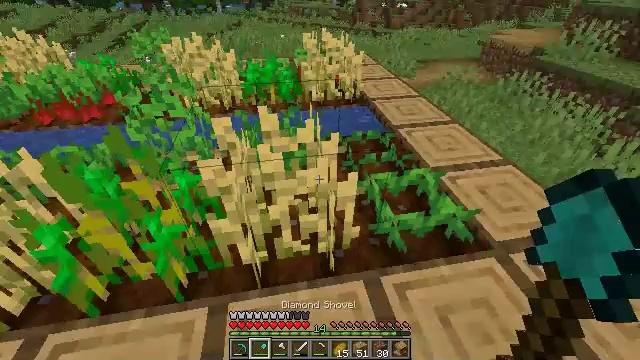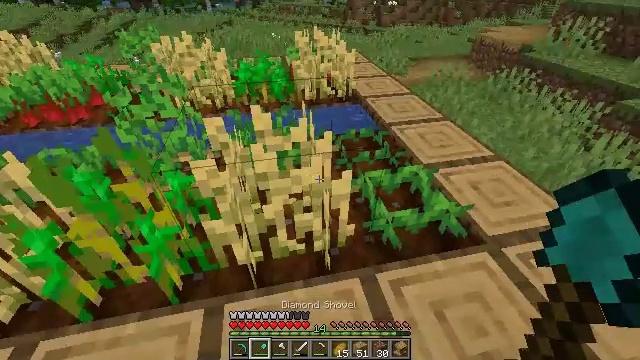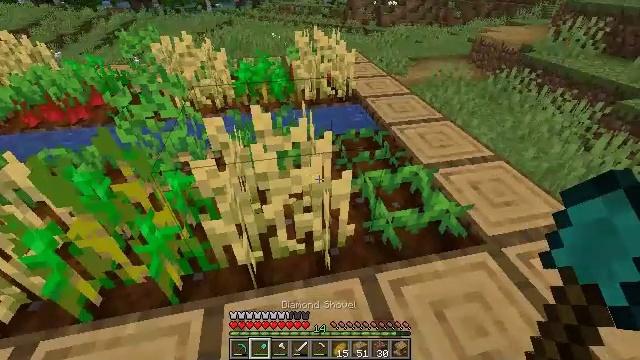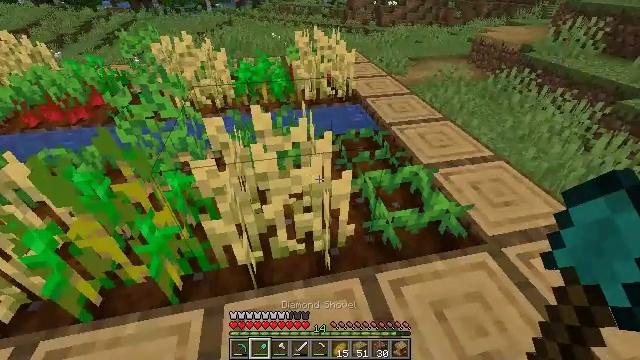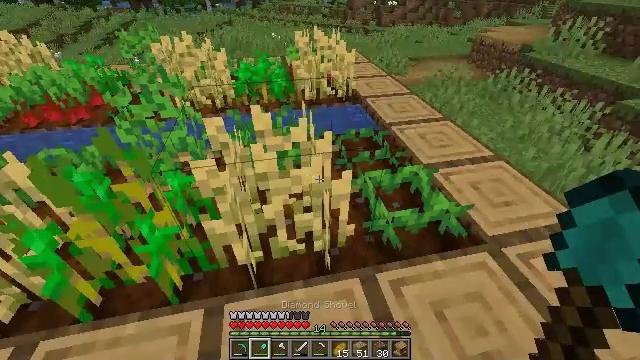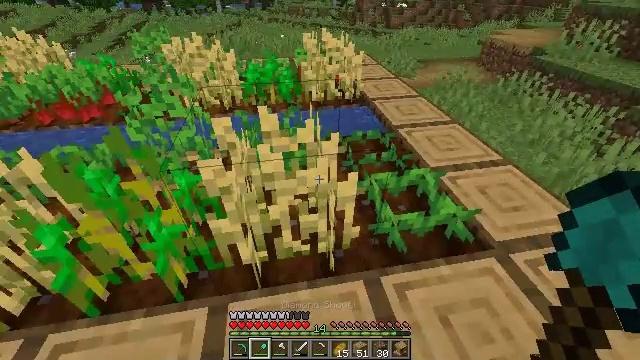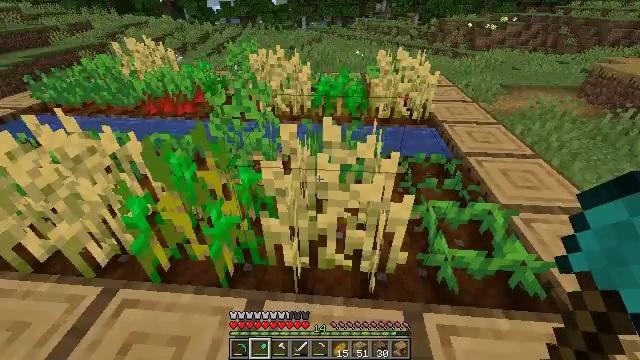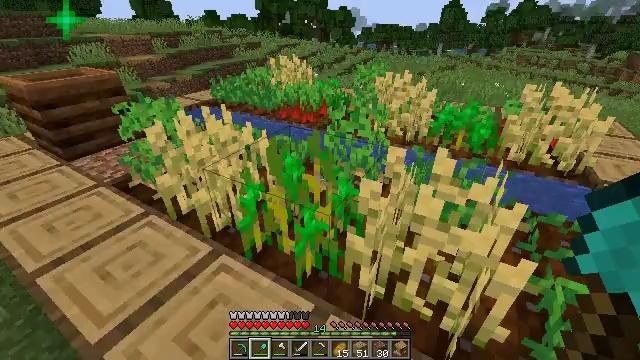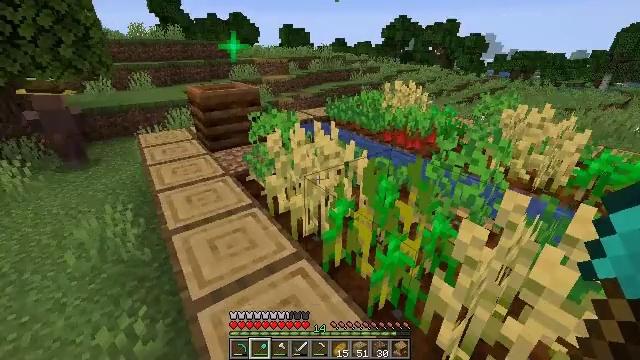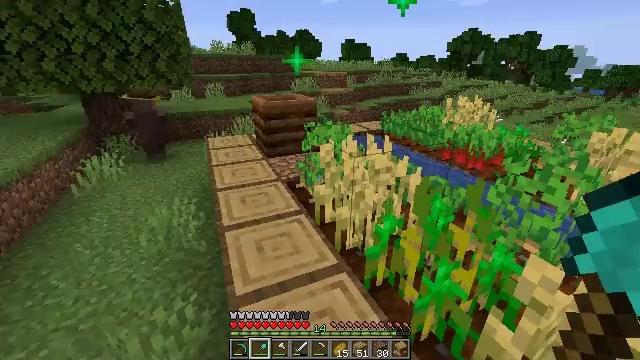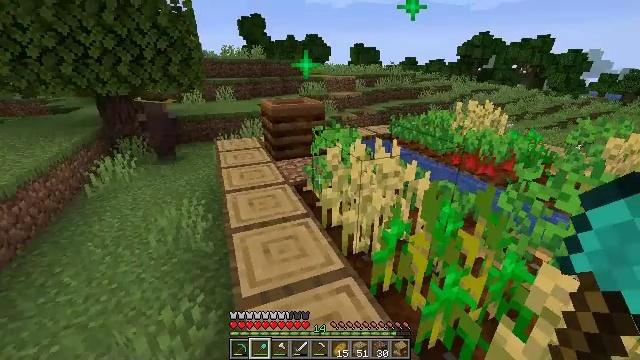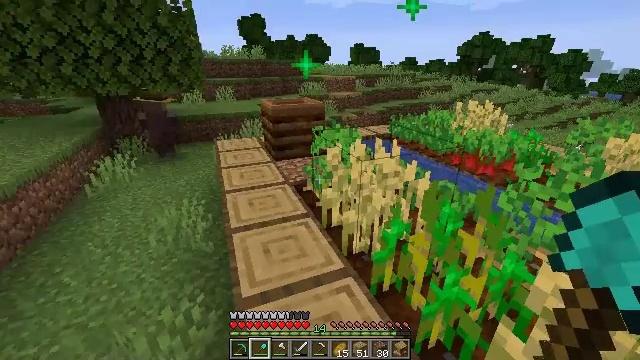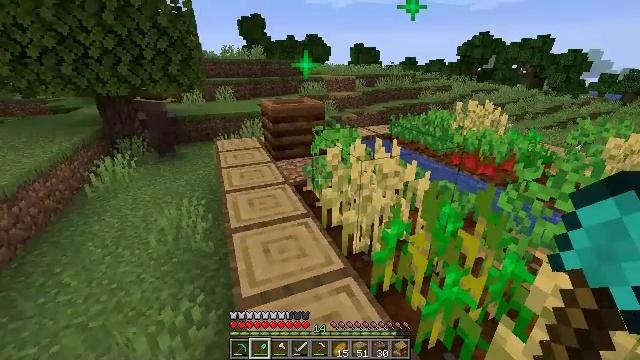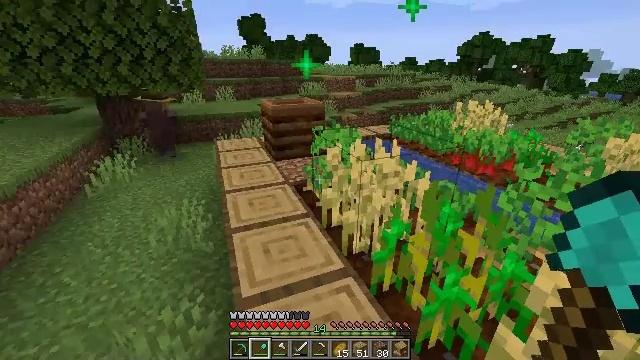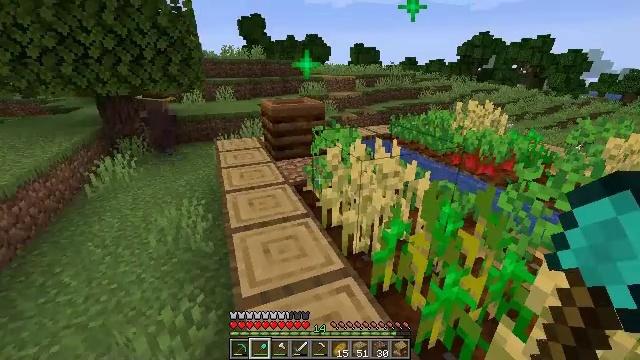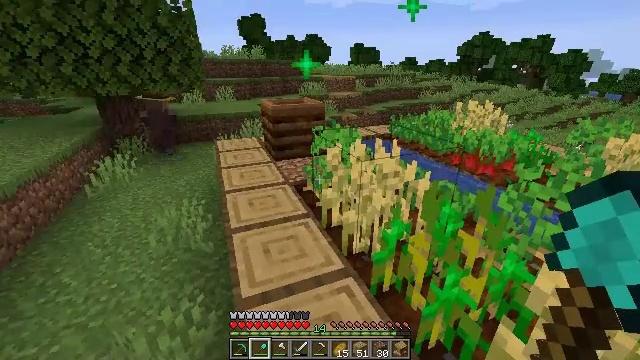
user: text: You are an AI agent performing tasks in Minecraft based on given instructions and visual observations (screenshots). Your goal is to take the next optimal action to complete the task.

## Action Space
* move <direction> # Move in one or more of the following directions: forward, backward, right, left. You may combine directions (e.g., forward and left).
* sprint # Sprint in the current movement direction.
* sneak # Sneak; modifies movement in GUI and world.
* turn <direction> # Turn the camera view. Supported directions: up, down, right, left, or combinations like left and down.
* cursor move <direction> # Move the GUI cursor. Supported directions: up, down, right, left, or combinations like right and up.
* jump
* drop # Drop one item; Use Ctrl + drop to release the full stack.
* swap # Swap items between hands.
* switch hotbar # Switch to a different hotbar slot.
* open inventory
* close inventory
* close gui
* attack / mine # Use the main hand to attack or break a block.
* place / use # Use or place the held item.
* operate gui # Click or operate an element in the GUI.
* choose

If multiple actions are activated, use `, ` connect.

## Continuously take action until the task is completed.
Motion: motion action
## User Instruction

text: Remove the existing composter.
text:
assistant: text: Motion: turn right
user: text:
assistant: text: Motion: no_op
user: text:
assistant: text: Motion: no_op
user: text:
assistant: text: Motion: no_op
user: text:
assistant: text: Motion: turn left
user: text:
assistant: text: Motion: turn left and up
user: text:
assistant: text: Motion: turn left and up
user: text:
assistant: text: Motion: turn left and up
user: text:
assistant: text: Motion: turn left and up
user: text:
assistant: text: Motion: turn left
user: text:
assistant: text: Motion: no_op
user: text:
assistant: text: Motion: no_op
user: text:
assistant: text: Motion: no_op
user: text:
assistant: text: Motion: no_op
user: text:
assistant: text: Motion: move forward
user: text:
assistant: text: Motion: move forward
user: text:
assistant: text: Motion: move forward
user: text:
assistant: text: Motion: move forward and move left
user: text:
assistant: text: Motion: move forward and move left
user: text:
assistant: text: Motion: move forward and move left
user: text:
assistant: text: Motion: move forward and move left
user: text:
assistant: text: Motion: move forward and move left
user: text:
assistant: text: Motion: move forward
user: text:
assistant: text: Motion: move forward
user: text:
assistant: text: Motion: move forward
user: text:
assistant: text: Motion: move forward
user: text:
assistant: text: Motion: move forward
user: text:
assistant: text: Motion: move forward
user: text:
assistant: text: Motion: no_op
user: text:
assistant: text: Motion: no_op